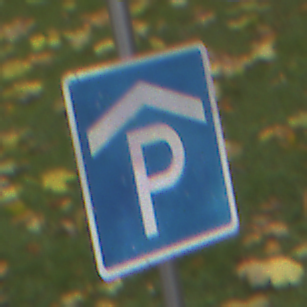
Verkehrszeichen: Parkhaus
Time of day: MorningAfternoon
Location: Outdoor (Nature)
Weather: Overcast
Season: Autumn
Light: Natural